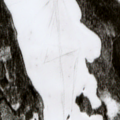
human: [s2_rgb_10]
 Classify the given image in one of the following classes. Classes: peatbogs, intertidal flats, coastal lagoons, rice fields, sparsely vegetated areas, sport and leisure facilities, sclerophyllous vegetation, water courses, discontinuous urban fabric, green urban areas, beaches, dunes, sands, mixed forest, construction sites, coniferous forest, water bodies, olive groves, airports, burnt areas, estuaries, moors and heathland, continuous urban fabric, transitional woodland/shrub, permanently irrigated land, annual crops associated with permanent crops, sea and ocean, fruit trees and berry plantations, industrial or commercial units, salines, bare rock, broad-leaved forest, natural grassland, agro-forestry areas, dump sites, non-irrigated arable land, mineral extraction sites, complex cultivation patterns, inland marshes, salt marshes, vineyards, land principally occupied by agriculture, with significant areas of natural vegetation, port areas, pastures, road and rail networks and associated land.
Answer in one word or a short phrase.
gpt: coniferous forest, water bodies